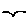
Label: bird